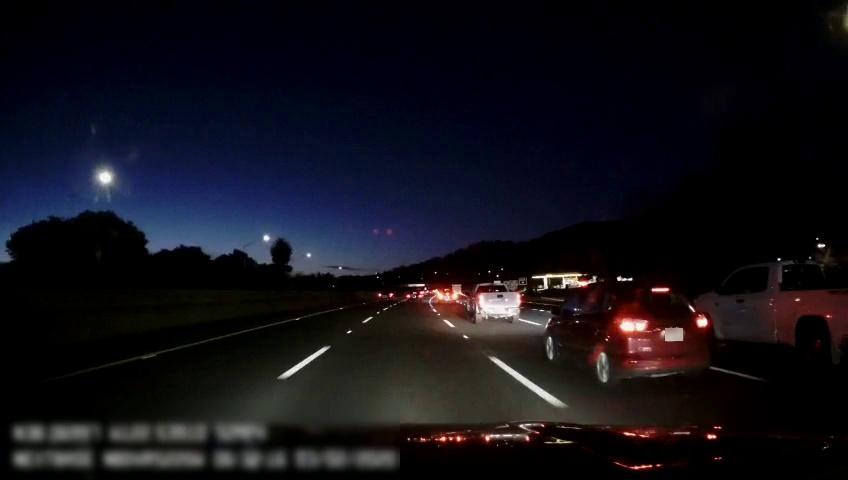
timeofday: Night
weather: Other
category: Drivable Space
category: Vehicles | Truck
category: Vehicles | Car
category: Vehicles | Truck
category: Vehicles | Car
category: Vehicles | Car
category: Vehicles | Car
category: Vehicles | Other LV
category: Lanes | Alternate Lane
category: Lanes | Current Lane
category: Lanes | Current Lane
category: Lanes | Alternate Lane
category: Lanes | Alternate Lane
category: Lanes | Alternate Lane
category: Lanes | Alternate Lane